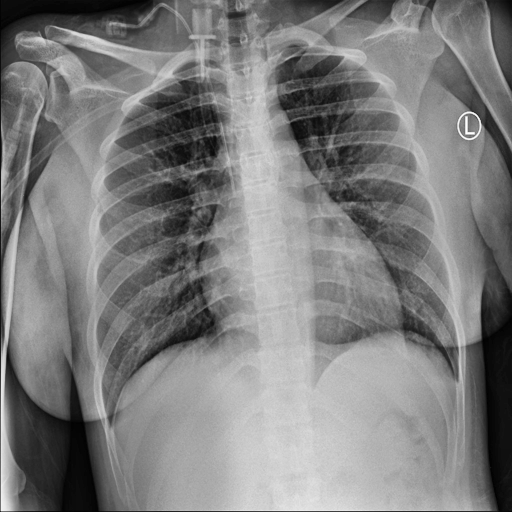
Finding: NORMAL